Question: I'm trying to use '"popover"' with a '"@Html.PasswordFor"' MVC helper element, but displays only the title and not the content.
The code is:
'''
@Html.PasswordFor(model => model.Password, new {rel = "popover",
data_original_title = "Choose new password",
data_content = "minimum 8 chars"})
'''
It generates HTML code like this:
'''
<input rel="popover" data-original-title="Choose new password"
data-content="minimum 8 chars" id="Password" name="Password"
type="password"
/>
'''
:
'''
$(document).ready(function () {
$("#Password").popover({ trigger: 'hover' });
});
'''
That code works, but only displays the title ("Choose new password") and not displays the content ("minimum 8 chars")
I tried writing the HTML code directly and it works fine, and it is the same code!!! but with Razor syntax not works.
Can anyone help me?
I add an image with the result

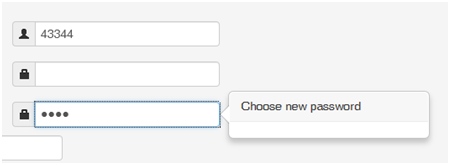
Answer: The problem was a CSS class ("input-prepend")
I have a "Input" control inside a DIV with that class.
That class in "bootstrap.css" "defines font-size:0;" so I couldn't see the text, although the title could see properly. Thanks Jesse Webb and Miika L